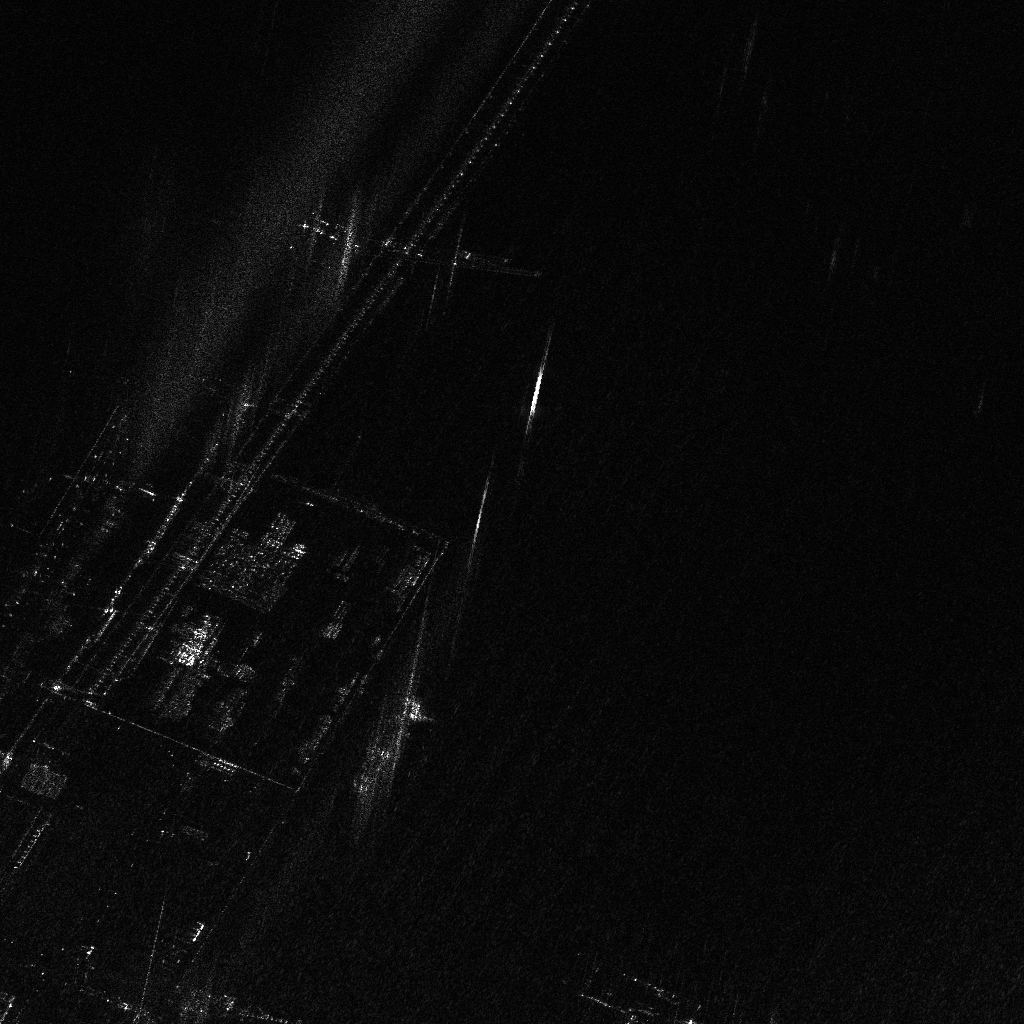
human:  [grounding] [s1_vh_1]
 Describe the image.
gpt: In the satellite image, there is  <ref>1 medium ore-oil </ref> <box>[[35, 65, 39, 78, 27]]</box> located at bottom.